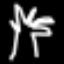
Label: palm tree